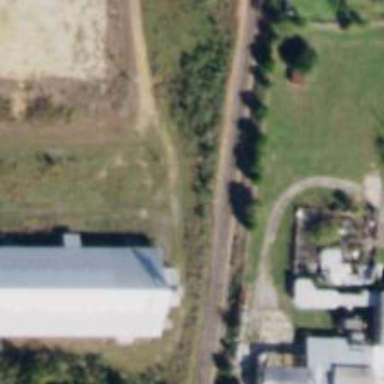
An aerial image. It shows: Abandoned railway spur.